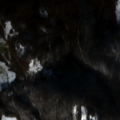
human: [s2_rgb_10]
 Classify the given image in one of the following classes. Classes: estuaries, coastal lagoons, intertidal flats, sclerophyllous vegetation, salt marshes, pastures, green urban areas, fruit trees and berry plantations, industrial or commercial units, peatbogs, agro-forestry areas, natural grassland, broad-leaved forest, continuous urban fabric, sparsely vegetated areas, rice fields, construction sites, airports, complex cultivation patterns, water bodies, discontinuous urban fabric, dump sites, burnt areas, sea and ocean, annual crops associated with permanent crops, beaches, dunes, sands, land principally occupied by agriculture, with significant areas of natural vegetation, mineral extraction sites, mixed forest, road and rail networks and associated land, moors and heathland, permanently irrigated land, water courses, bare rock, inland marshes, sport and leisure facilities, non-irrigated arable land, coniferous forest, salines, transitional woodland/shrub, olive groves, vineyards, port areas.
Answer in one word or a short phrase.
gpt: broad-leaved forest, transitional woodland/shrub